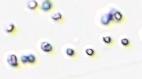
Label: Phaeocystis